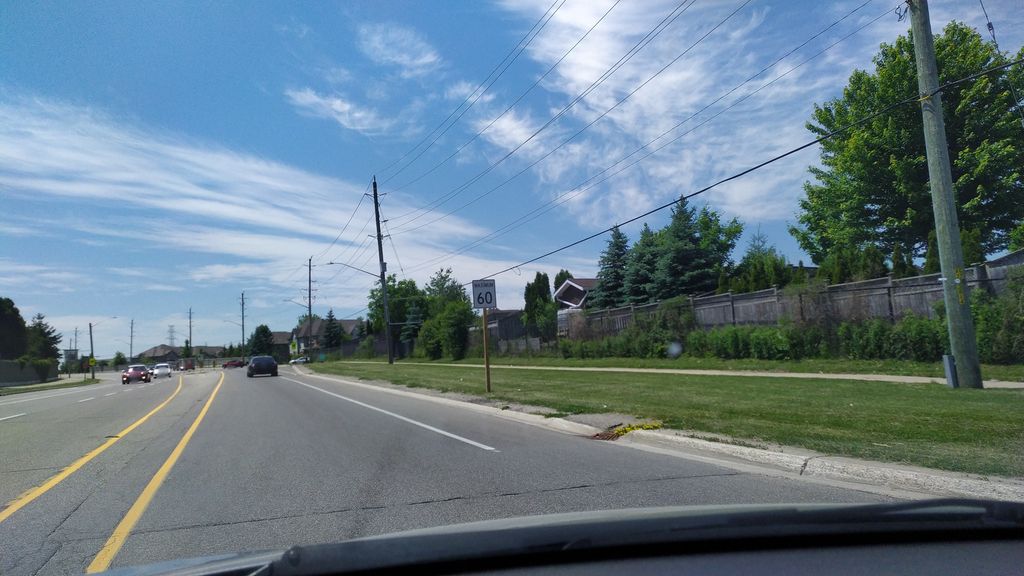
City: kitchener-waterloo